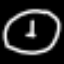
Label: clock